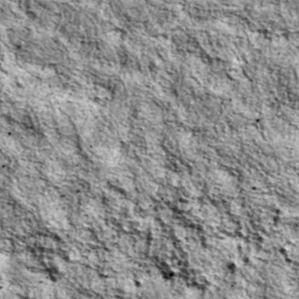
Label: non_frost